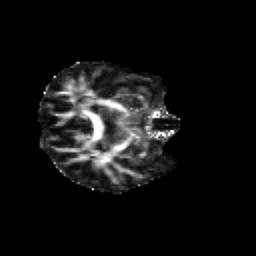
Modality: FA
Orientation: axial
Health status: healthy
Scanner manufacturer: siemens
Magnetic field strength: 3 T
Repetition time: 10.6 s
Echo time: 0.092 s